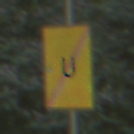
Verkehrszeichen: EndeUmleitung
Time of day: MorningAfternoon
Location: Outdoor (Nature)
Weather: Clear
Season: NotSpecified
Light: Natural